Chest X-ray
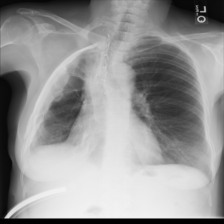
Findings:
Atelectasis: negative
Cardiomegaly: negative
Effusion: negative
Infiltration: negative
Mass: negative
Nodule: negative
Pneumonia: negative
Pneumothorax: negative
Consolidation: negative
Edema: negative
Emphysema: negative
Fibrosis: negative
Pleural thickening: negative
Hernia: negative